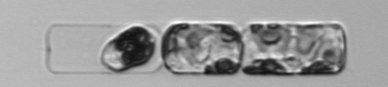
Label: Guinardia_delicatula_TAG_internal_parasite